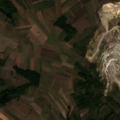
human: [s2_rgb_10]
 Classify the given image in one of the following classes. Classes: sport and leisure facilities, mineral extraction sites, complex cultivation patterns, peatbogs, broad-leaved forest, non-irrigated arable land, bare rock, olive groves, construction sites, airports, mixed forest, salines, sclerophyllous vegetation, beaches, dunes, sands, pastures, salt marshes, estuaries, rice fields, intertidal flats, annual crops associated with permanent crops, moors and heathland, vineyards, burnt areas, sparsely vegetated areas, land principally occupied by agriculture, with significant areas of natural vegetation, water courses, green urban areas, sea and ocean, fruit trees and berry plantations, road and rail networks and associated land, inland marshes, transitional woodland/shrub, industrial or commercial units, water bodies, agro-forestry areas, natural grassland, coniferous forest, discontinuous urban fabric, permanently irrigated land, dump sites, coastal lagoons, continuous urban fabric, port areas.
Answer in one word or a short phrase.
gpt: mineral extraction sites, non-irrigated arable land, complex cultivation patterns, land principally occupied by agriculture, with significant areas of natural vegetation, broad-leaved forest